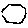
Label: hexagon